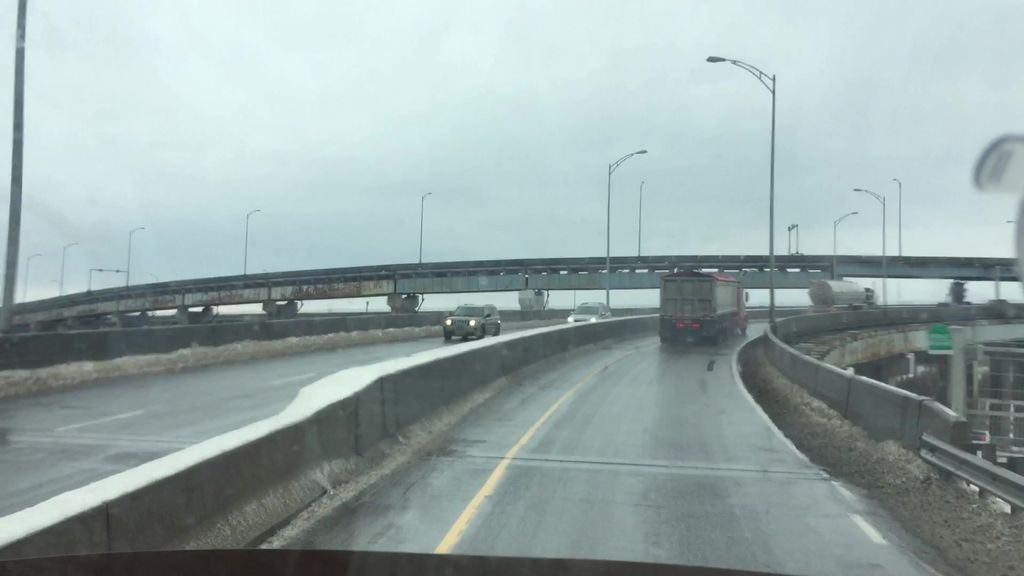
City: montreal